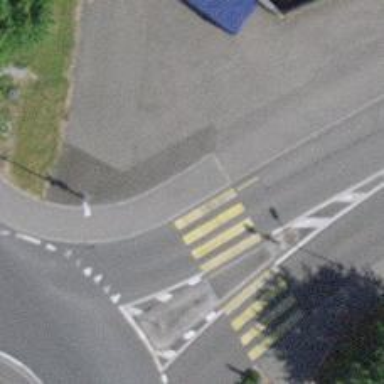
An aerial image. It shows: Sidewalk along the footway.